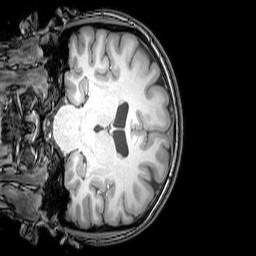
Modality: T1w
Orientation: coronal
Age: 24
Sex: female
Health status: healthy
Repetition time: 0.081 s
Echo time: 0.037 s